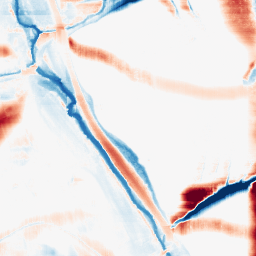
Category: morphological
Decomposition family: morphological_rect
Decomposition parameters: operation: average
width: 50
height: 20
Upsampling method: sinc_hamming
Upsampling parameters: scale: 2
kernel_size: 16
Upsampling scale: 2